Aerial crown-view tile of a tropical tree (Barro Colorado Island, Panama), acquired 20250124:
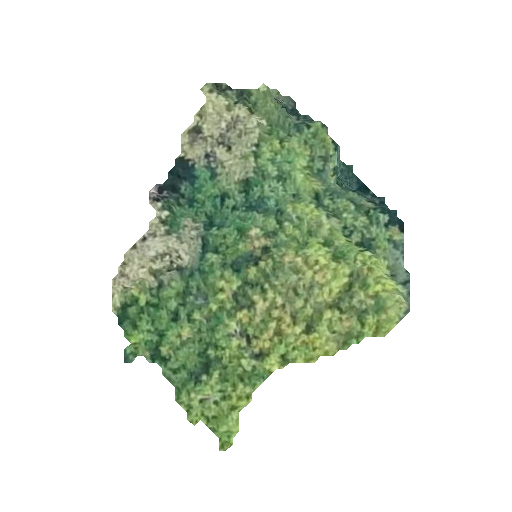
Species: Protium stevensonii
GBIF accepted scientific name: Tetragastris panamensis
Crown area: 96.062 m²